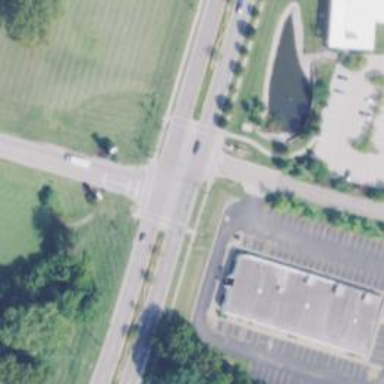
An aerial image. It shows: Crossing with line markings on the road.